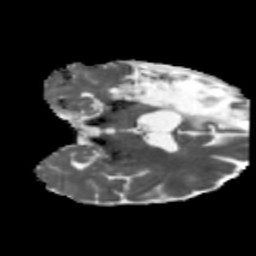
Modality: MD
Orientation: coronal
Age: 49
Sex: male
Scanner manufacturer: siemens
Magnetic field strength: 3 T
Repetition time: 5.47 s
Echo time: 0.0854 s